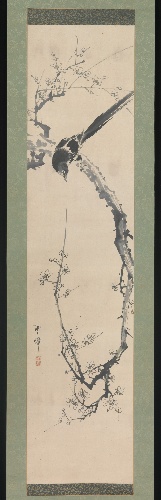
Artist: Unpō
Artist bio: Japanese, 1765–1848
Date: 18th–19th century
Object type: Hanging scroll
Classification: Paintings
Medium: Hanging scroll; ink on paper
Culture: Japan
Period: Edo period (1615–1868)
Dimensions: 49 1/2 x 11 9/16 in. (125.7 x 29.3 cm)
Department: Asian Art
Credit line: The Harry G. C. Packard Collection of Asian Art, Gift of Harry G. C. Packard, and Purchase, Fletcher, Rogers, Harris Brisbane Dick, and Louis V. Bell Funds, Joseph Pulitzer Bequest, and The Annenberg Fund Inc. Gift, 1975
Accession year: 1975
Repository: Metropolitan Museum of Art, New York, NY
Tags: Birds|Flowers